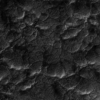
Label: not_dusty